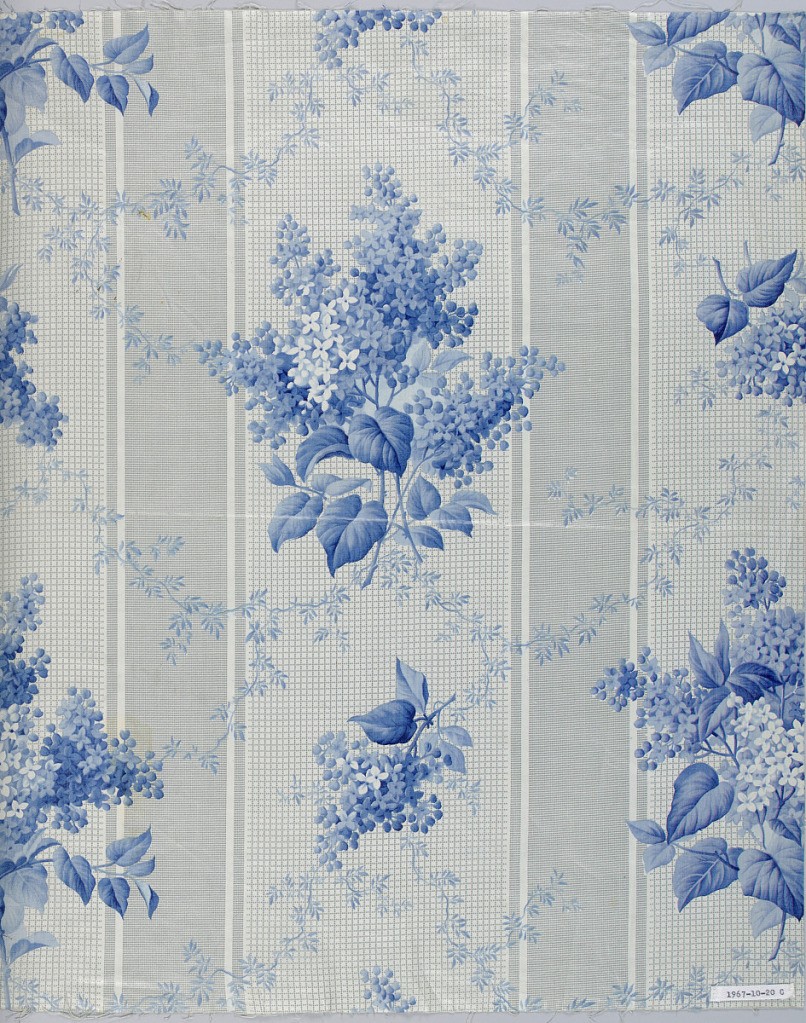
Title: Textile
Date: mid-19th century
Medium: cotton Technique: printed by engraved roller and block printed; glazed
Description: A) Molette-printed ground of tan zig-zags; unprinted white areas form stripe and moire patterns. Over-printed with grey and white lilac sprays and pink and green rose clusters. B) Ground molette-printed in grey with pattern of stripes consisting of checks formed by tiny dots. Over-printed with lilac sprays in brown and white. C) Same with lilacs in blue and white.